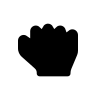
Cursor type: grabbing
OS/theme: linux-xcursor-pro
Variant: black